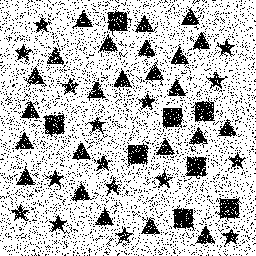
Squares: 8
Triangles: 24
Stars: 16
Total shapes: 48